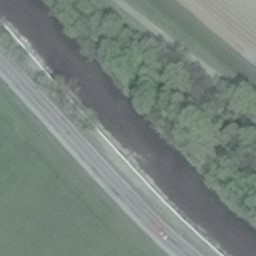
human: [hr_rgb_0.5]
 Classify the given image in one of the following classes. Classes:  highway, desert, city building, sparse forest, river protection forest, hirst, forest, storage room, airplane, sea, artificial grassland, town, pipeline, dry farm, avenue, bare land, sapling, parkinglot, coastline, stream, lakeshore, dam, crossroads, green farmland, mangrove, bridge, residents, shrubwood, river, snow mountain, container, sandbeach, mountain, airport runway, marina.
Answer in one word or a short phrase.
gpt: river